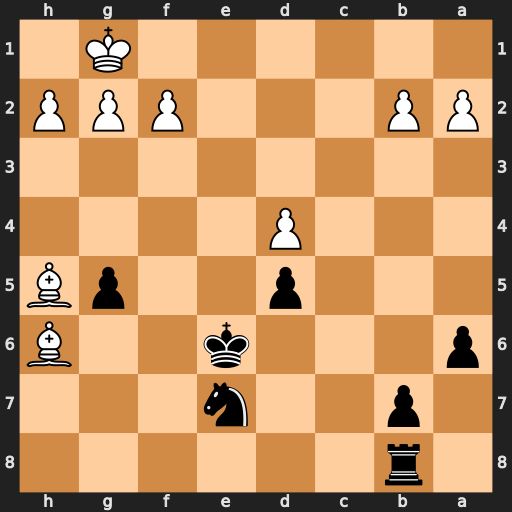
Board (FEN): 1r6/1p2n3/p3k2B/3p2pB/3P4/8/PP3PPP/6K1
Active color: b
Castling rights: -
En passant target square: -
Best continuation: Rh8 Bxg5 Rxh5